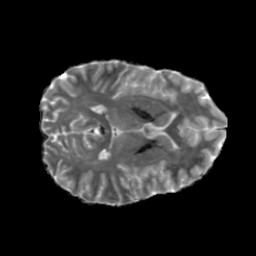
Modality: MD
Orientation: axial
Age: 26
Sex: female
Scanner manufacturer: siemens
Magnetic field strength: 6.98 T
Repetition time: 7.776 s
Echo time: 0.076 s